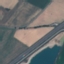
Label: Highway